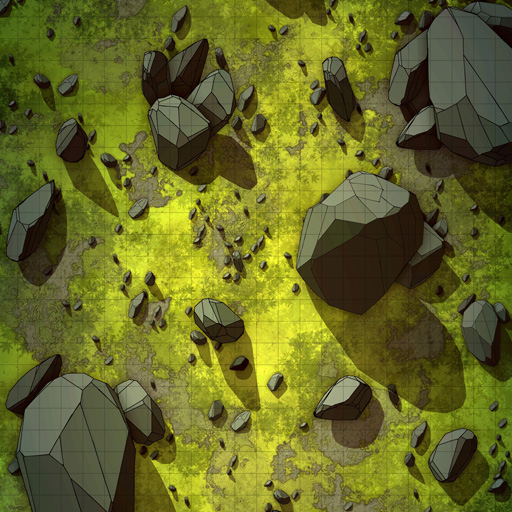
A D&D Grid Map large rocks boulders grass background (Rocky Grasslands Map)